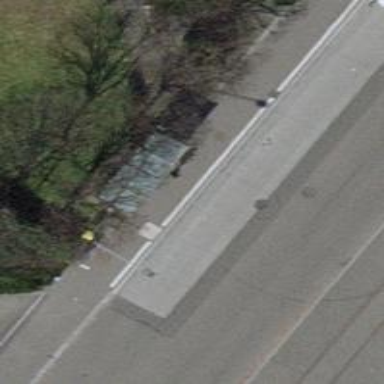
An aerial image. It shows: Bus stop with shelter. It is platform for public transport.